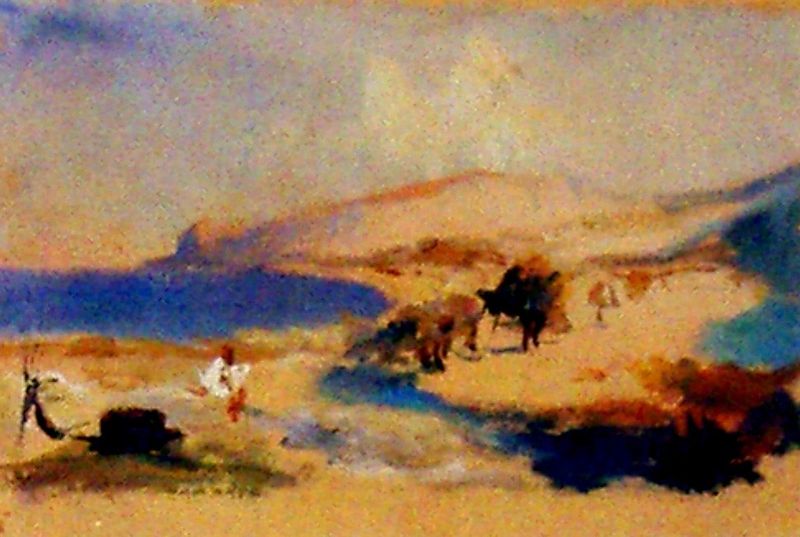
Titel: Marina Grande auf Capri
Künstler: Karl Blechen
Standort: Berlin
Institution: Alte Nationalgalerie
Schlagwörter: berg, blau, dunkel, felsen, gemälde, himmel, kopf, mann, meer, schatten, wasser, weiß, wolken, aquarell, fluss, gelb, grün, landschaft, menschen, ocker, sand, see, sitzen, ufer, braun, bunt, frau, grau, hell, hut, kleid, köpfe, licht, männer, orange, schwarz, rot, tier, tiere, wolke, beige, gesellschaft, leute, malerei, tanz, hemd, mensch, steine, horizont, hügel, kühe, nass, natur, vieh, weite, sonne, insel, land, figur, gold, händler, person, anhöhe, esel, pferde, küste, sommer, strand, umrisse, studie, abhang, afrika, berge, düne, dünen, fels, gebirge, hitze, sahara, wüste, zug, dunst, violett, figuren, böschung, sturm, turner, lciht, bucht, unscharf, karawane, oase, wasserfarben, rinder, orient, heiss, geld, urlaub, wärme, verschwommen, tonig, griechenland, himel, balu, stiere, schwar, ladschaft, golf, landstrich, halbinsel, sandsturm, kamel, beduine, lagerfeuer, karavane, landschrich, portugal, schwaqrz, safari, ockewr, strnad, weißes fräulin